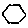
Label: hexagon